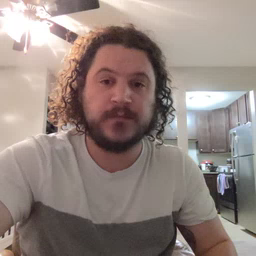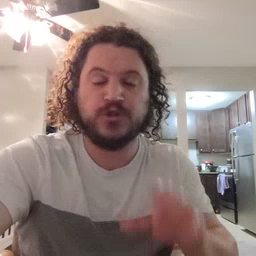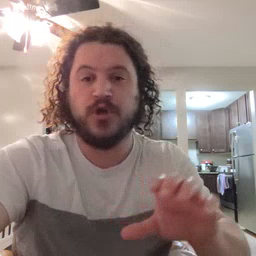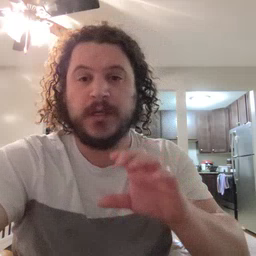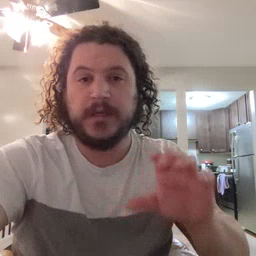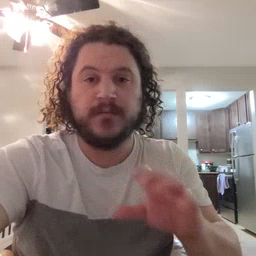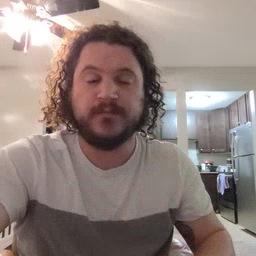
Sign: chocolate